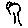
Label: tree